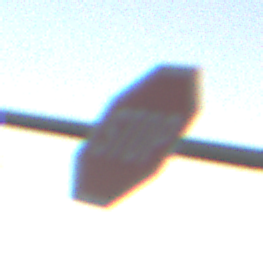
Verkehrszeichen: Stop
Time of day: SunriseSunset
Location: Outdoor (Nature)
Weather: Clear
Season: NotSpecified
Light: Natural